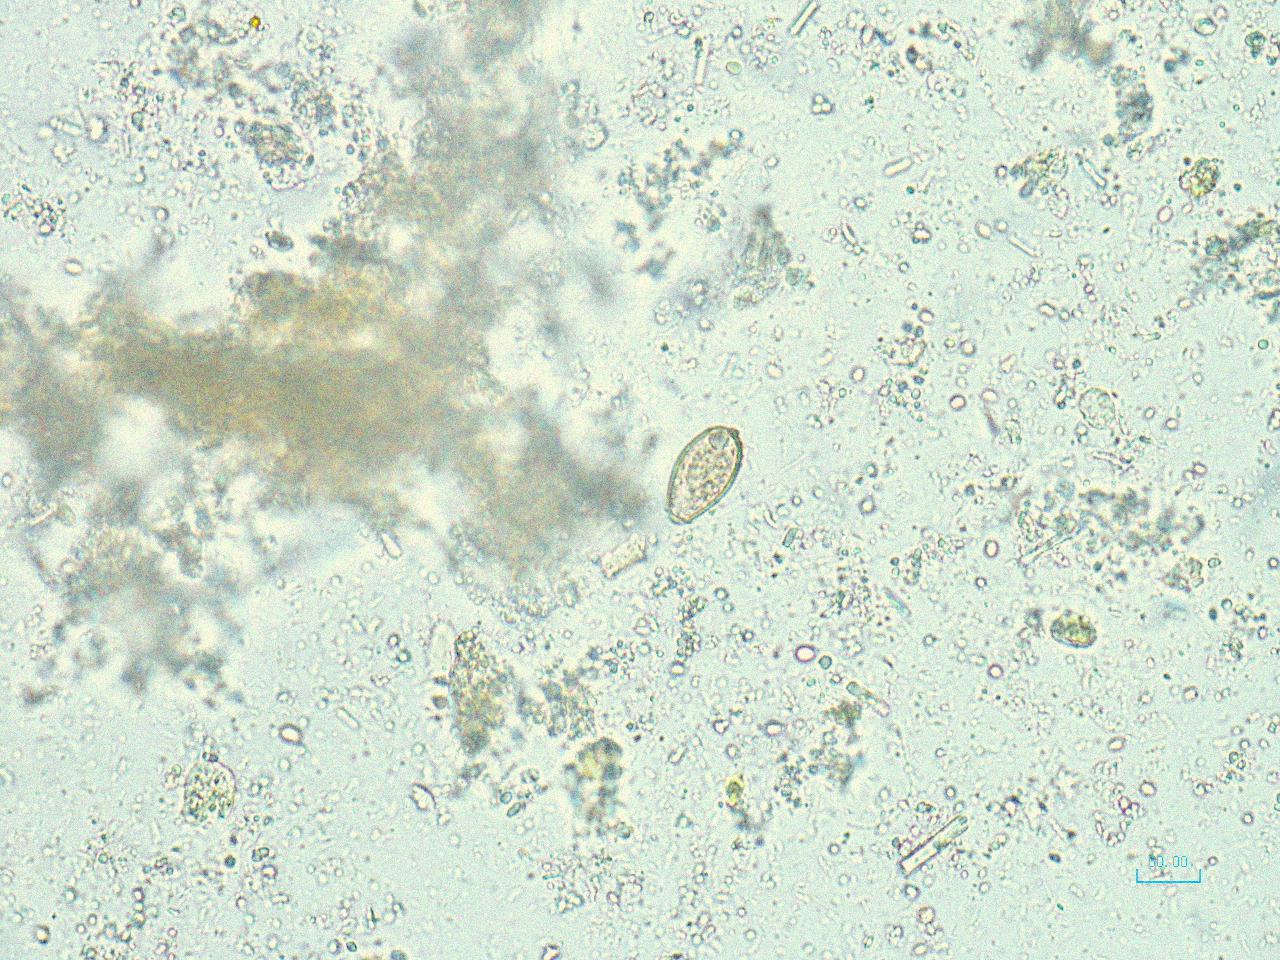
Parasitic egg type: Opisthorchis viverrine